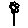
Label: flower